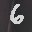
Label: 6